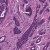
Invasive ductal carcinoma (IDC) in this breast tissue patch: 0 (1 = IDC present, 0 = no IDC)